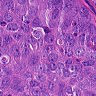
Metastatic tissue present: yes